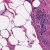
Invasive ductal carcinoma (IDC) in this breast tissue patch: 0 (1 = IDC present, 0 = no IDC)